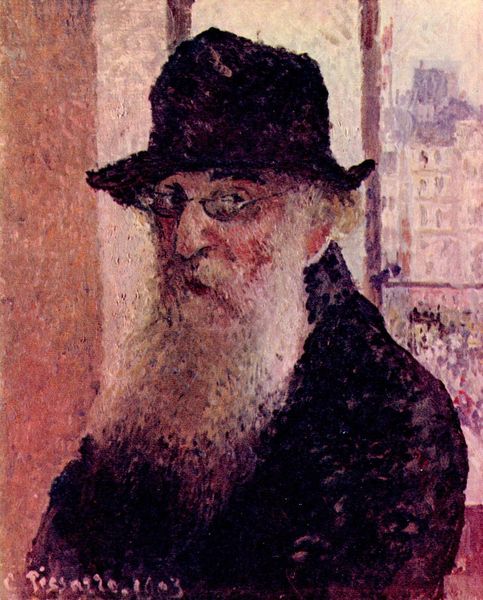
Titel: Selbstporträt
Künstler: Camille Pissarro
Standort: London
Institution: Tate Gallery
Schlagwörter: blau, gemälde, himmel, mann, weiß, impressionismus, stadt, auguste renoir, braun, fenster, frankreich, glas, grau, hell, hintergrund, hut, licht, mund, nase, ohr, paris, schwarz, strasse, zimmer, ölbild, ausblick, blick, dach, gebäude, haus, rot, beige, malerei, alt, bart, jacke, wand, augen, kragen, vollbart, bildnis, portrait, porträt, signatur, öl, häuser, haare, mantel, augenbrauen, locken, rosa, schulter, schultern, ecke, moderne, pointilismus, dächer, mauer, van gogh, duktus, augenbraue, selbstporträt, punkte, offen, alter, greis, fensterrahmen, brille, tupfen, selbstbildnis, pinselduktus, nickelbrille, toulouse-lautrec, flecken, selbstportrait, halbprofil, picasso, icht, fensterblick, persianer, weise, getupft, pointillismus, pissaro, fenstersturz, hochhaus, pissarro, autoportrait, autoporträt, verschmitzt, eindringlich, blauschwarz, gebüude, nart, impressinismus, halbbrille, portrair, pssarro, 1903, racke, pisanello, pissrro